Question: PyCharm is no longer recognizing Python files. The interpreter path is correctly set.

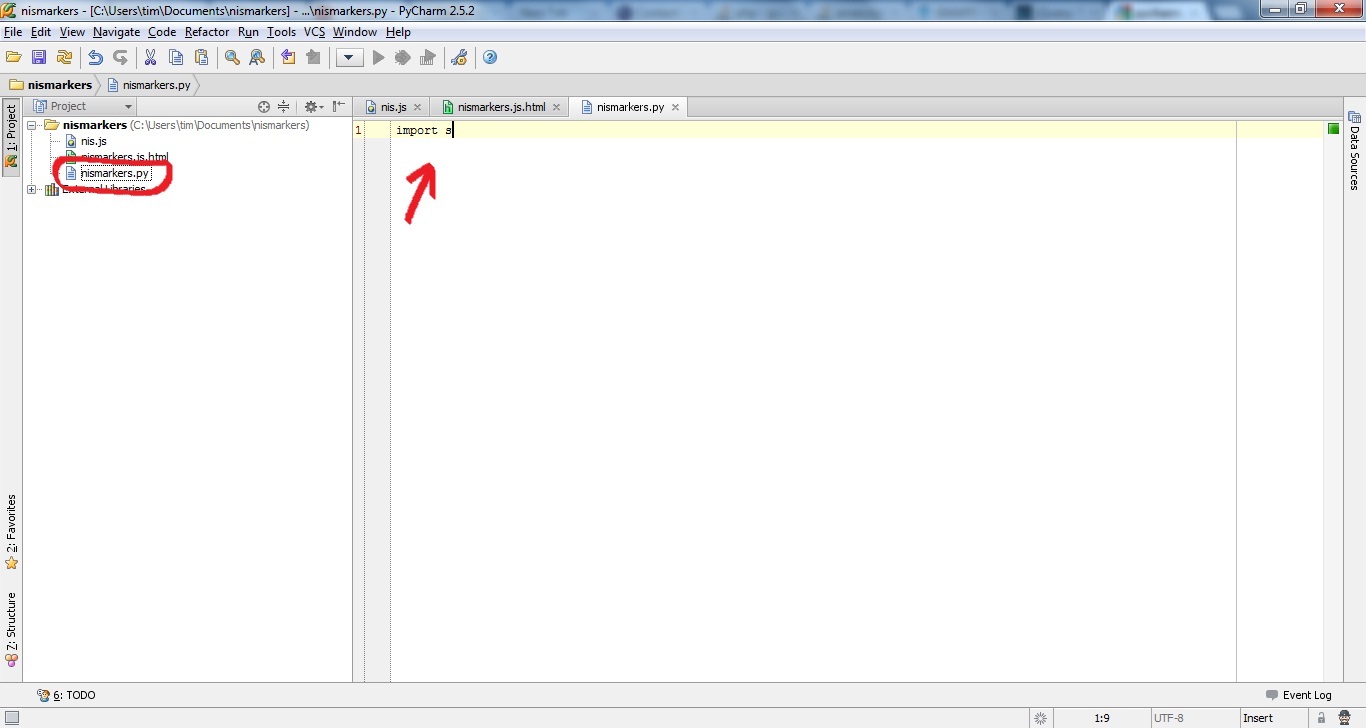
Answer: Please check 'File' | 'Settings' ('Preferences' on macOS) | 'Editor' | 'File Types', ensure that file name or extension is not listed in files.
To fix the problem remove it from the files and double check that '.py' extension is associated with files.
<URL>